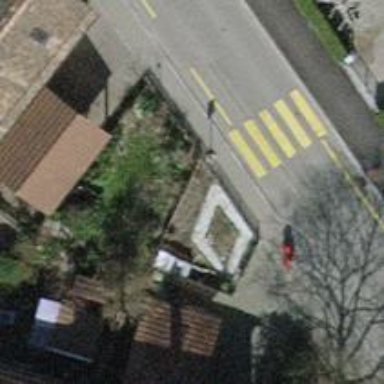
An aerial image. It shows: Raised kerb.